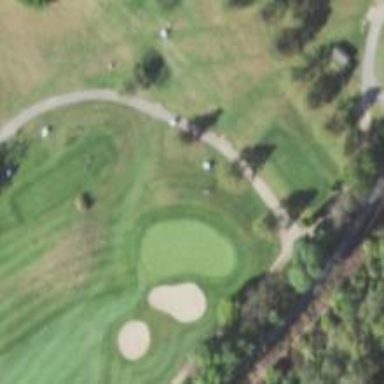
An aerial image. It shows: Golf hole.